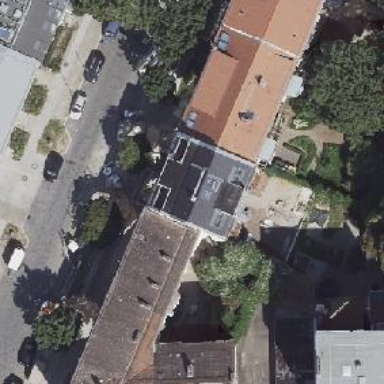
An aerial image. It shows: Gabled roof on residential building.